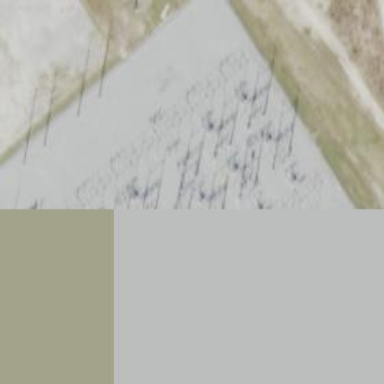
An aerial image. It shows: Switch for power supply.